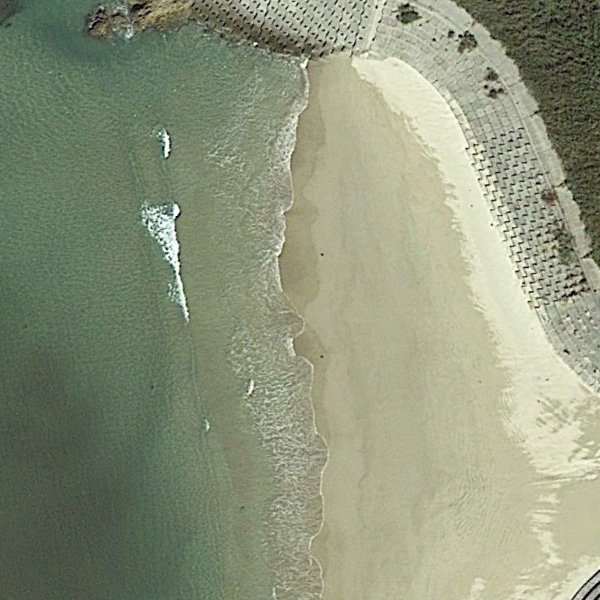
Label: Beach